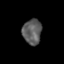
Tissue: skin
Cell type: Epithelial cells
Senescence score: 0.2469
Nuclear area (px): 465
Mean DAPI intensity: 92.449